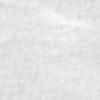
Label: no_change